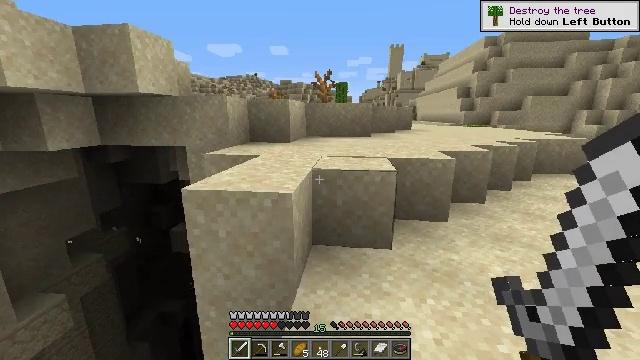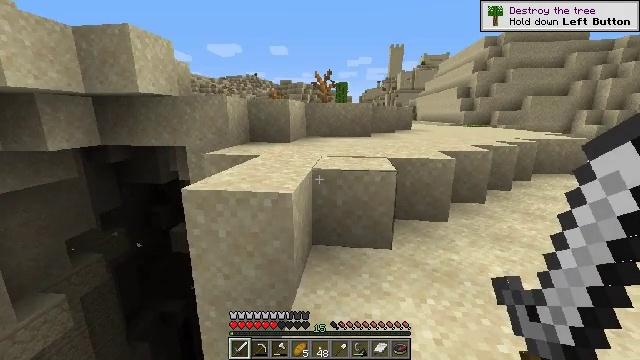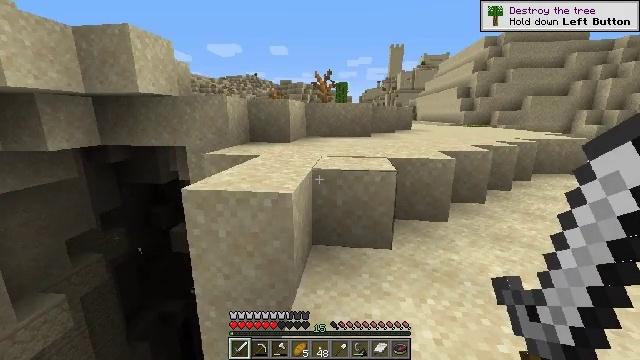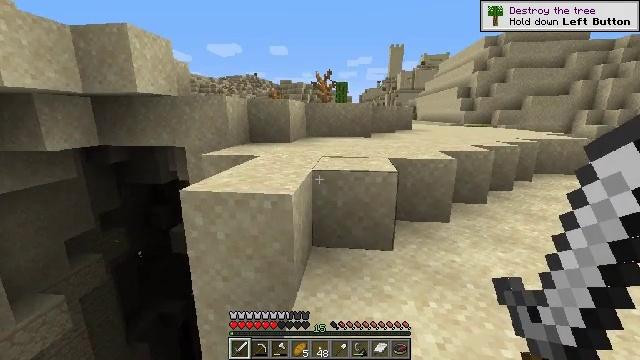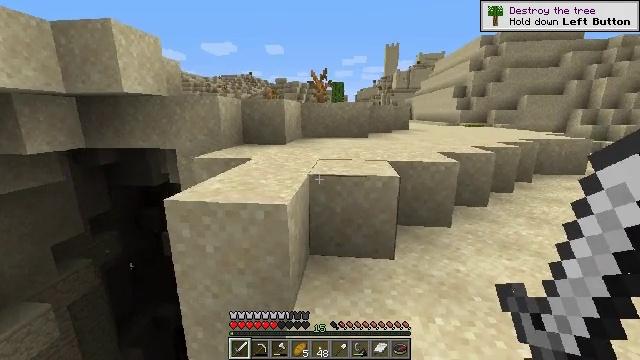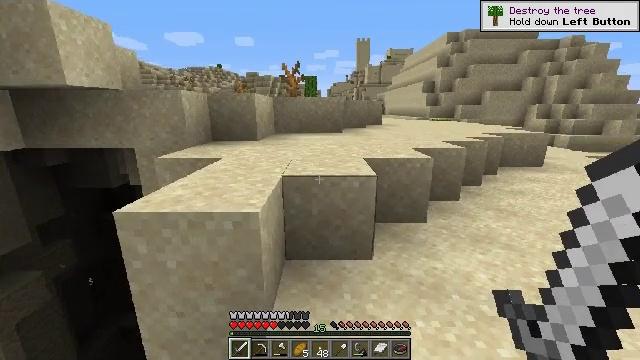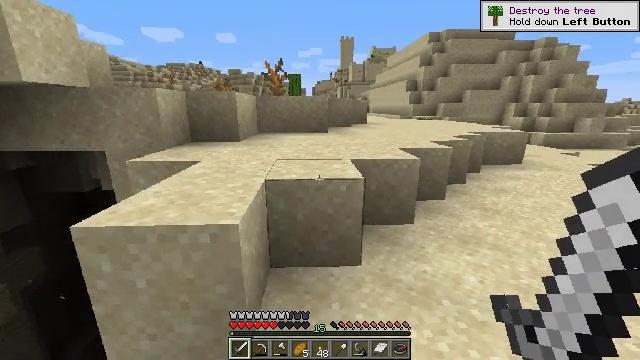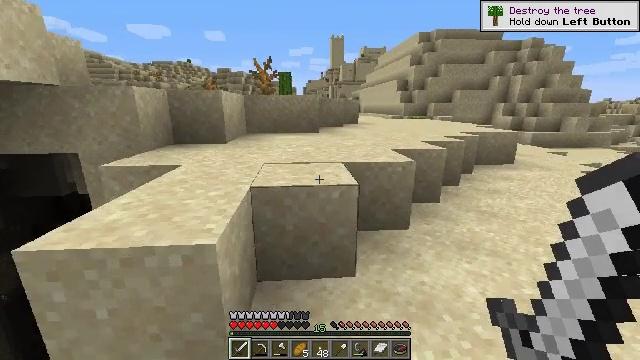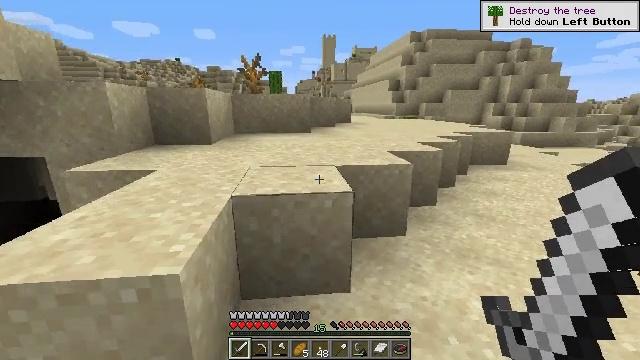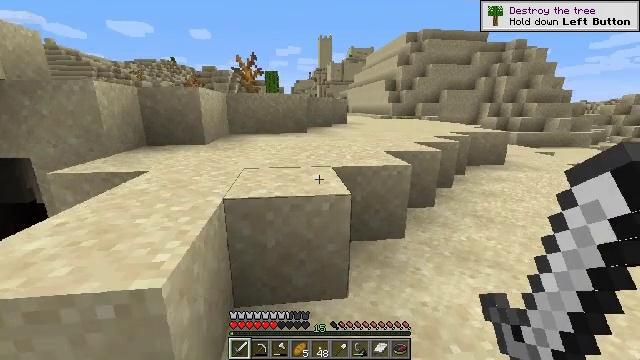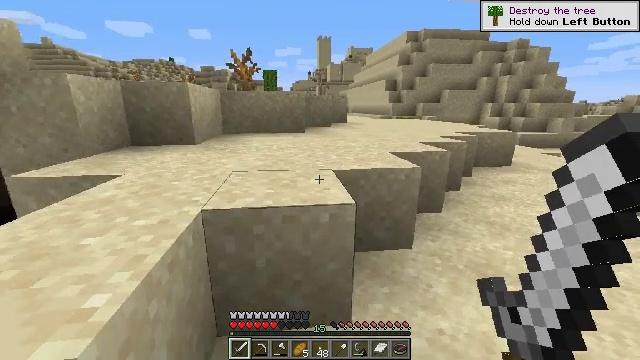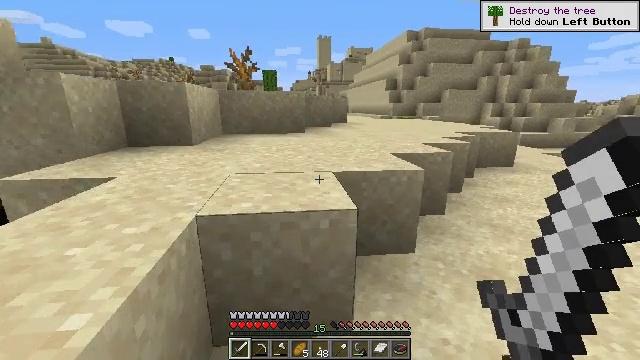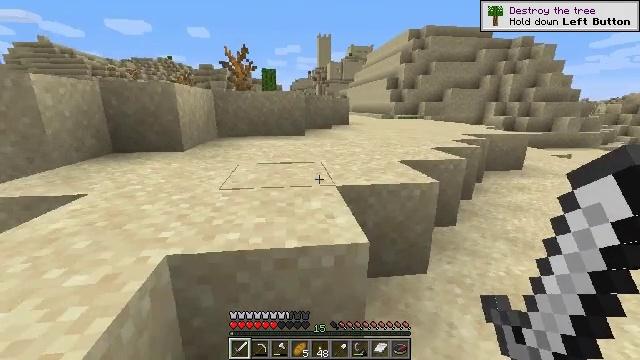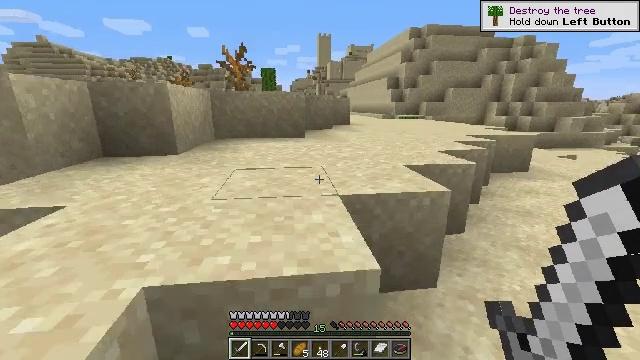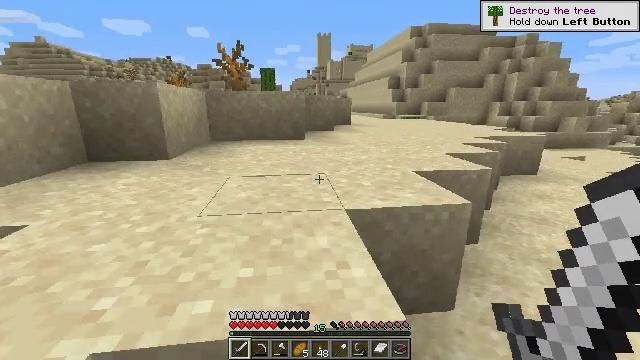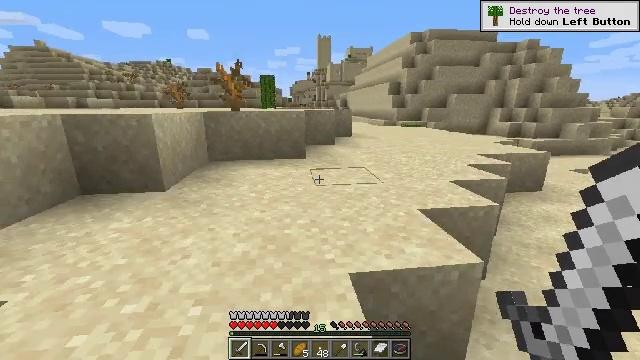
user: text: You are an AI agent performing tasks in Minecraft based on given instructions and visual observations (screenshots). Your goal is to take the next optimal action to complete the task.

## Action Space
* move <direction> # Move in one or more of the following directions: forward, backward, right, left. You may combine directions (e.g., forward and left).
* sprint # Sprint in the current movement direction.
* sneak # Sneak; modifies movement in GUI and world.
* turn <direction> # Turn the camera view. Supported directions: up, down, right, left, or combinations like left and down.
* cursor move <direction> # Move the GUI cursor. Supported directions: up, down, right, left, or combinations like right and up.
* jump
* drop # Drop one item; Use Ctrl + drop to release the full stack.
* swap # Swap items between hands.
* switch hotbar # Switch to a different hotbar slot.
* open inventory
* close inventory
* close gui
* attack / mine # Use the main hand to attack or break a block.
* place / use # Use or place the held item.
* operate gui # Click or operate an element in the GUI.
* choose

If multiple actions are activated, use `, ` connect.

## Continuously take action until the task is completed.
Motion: motion action
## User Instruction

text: Use hand or tool to break sea pickles.
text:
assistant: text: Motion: no_op
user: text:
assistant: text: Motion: no_op
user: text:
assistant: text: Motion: move forward
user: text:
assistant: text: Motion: move forward
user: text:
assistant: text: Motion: move forward, turn right and down
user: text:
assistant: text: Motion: move forward, turn right
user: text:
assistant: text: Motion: move forward, turn right
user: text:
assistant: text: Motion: move forward, turn right
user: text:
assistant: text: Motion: move forward
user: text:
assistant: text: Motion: move forward
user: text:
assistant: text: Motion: move forward
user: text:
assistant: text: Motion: move forward
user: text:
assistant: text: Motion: move forward
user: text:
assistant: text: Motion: move forward
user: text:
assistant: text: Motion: move forward, jump
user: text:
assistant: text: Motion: move forward, jump
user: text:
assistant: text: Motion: move forward, jump
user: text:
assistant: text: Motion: move forward, jump
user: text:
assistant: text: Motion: move forward
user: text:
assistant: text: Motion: move forward, turn left
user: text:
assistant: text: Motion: move forward, turn left
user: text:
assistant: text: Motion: move forward, turn left
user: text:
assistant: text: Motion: move forward, turn left
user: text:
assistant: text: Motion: move forward, turn left
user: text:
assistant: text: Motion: move forward, turn left and down
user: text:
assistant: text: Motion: move forward, turn left and down
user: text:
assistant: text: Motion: move forward, turn left
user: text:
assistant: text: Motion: move forward
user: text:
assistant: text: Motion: move forward
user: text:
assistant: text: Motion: move forward